Aerial crown-view tile of a tropical tree (Barro Colorado Island, Panama), acquired 20250317:
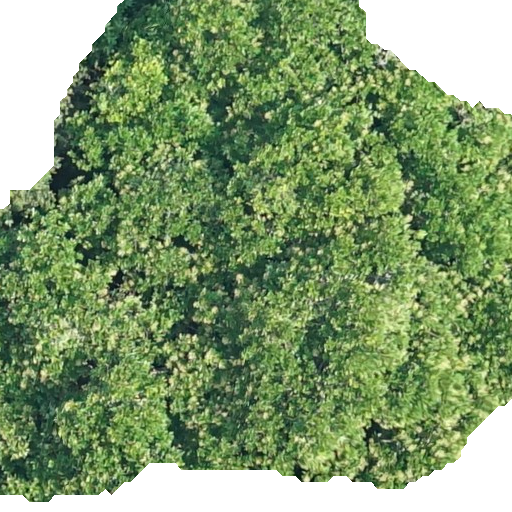
Species: Anacardium excelsum
GBIF accepted scientific name: Anacardium excelsum
Crown area: 406.264 m²